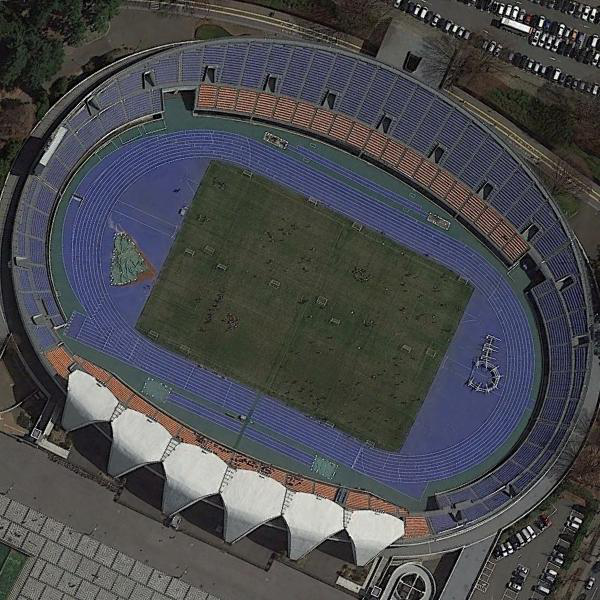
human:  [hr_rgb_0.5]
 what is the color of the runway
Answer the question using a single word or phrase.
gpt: blue